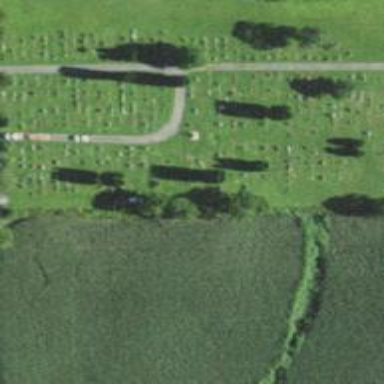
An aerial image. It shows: Cemetery.